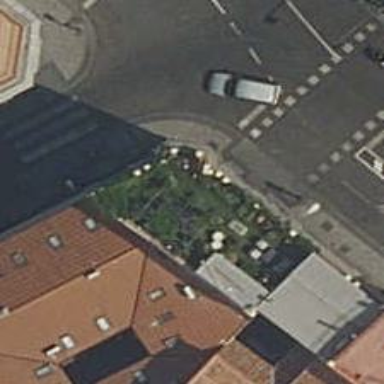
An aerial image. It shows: Convenience shop.